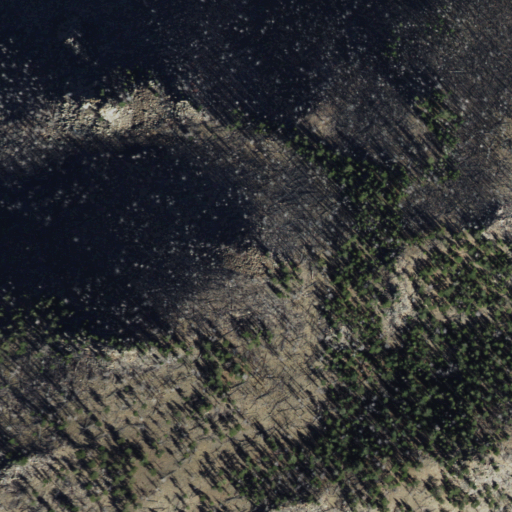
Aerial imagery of mountain in Arizona named Sugarloaf Peak containing shrub and evergreen forest